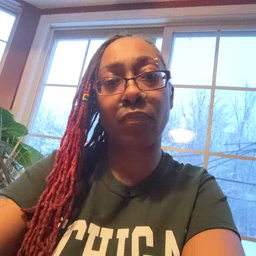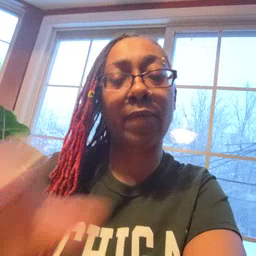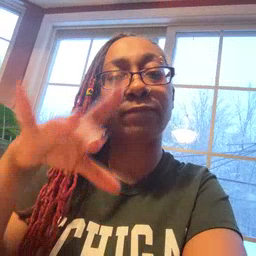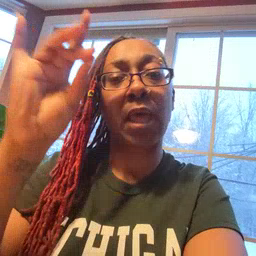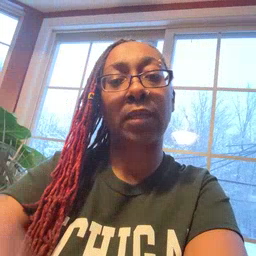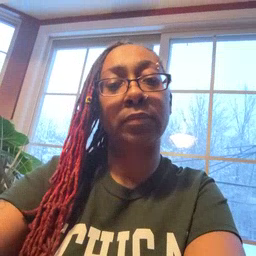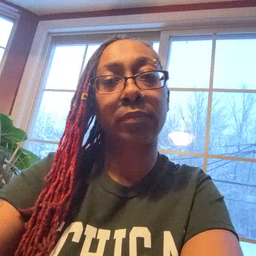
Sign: find